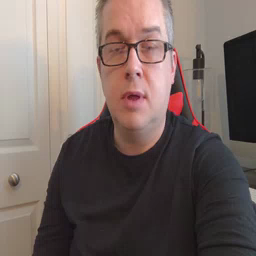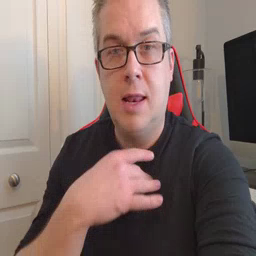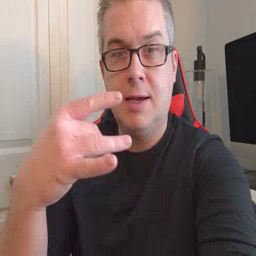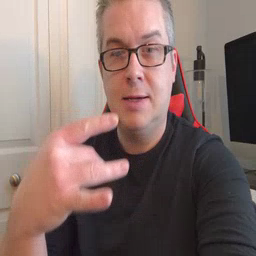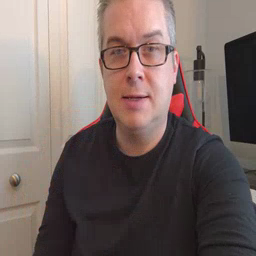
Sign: like